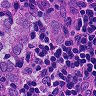
Metastatic tissue present: yes